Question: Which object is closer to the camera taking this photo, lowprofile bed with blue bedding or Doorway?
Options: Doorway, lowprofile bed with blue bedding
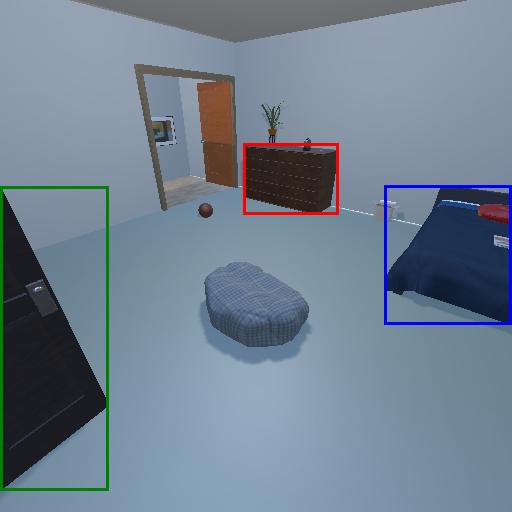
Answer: Doorway